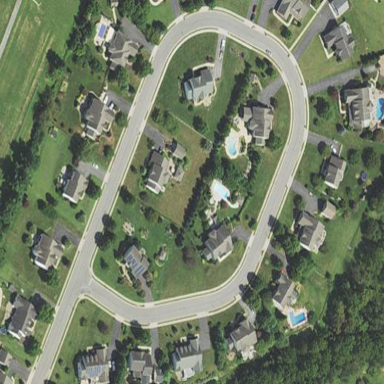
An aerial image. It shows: Residential area within neighborhood.